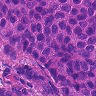
Metastatic tissue present: yes